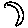
Label: moon